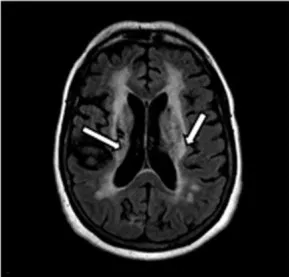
(A) Case 1: Axial cerebral T2-FLAIR image demonstrates T2 hyperintense signal in periventricular area.
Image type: radiology (mri)